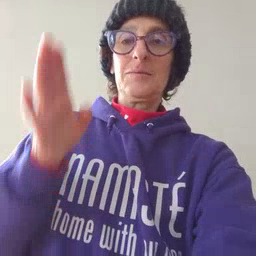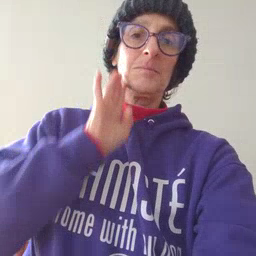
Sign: brown